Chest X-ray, AP view. Patient: 51 years old, sex F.
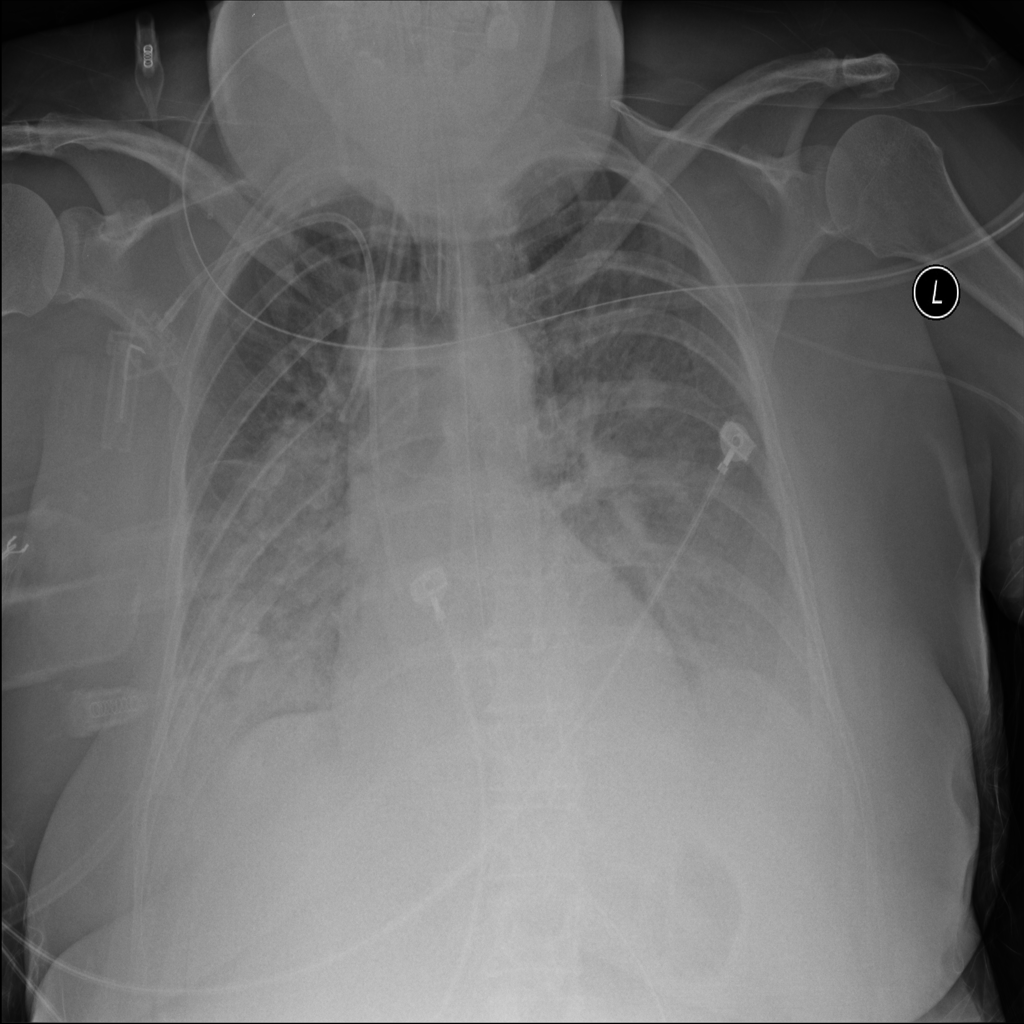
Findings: Edema